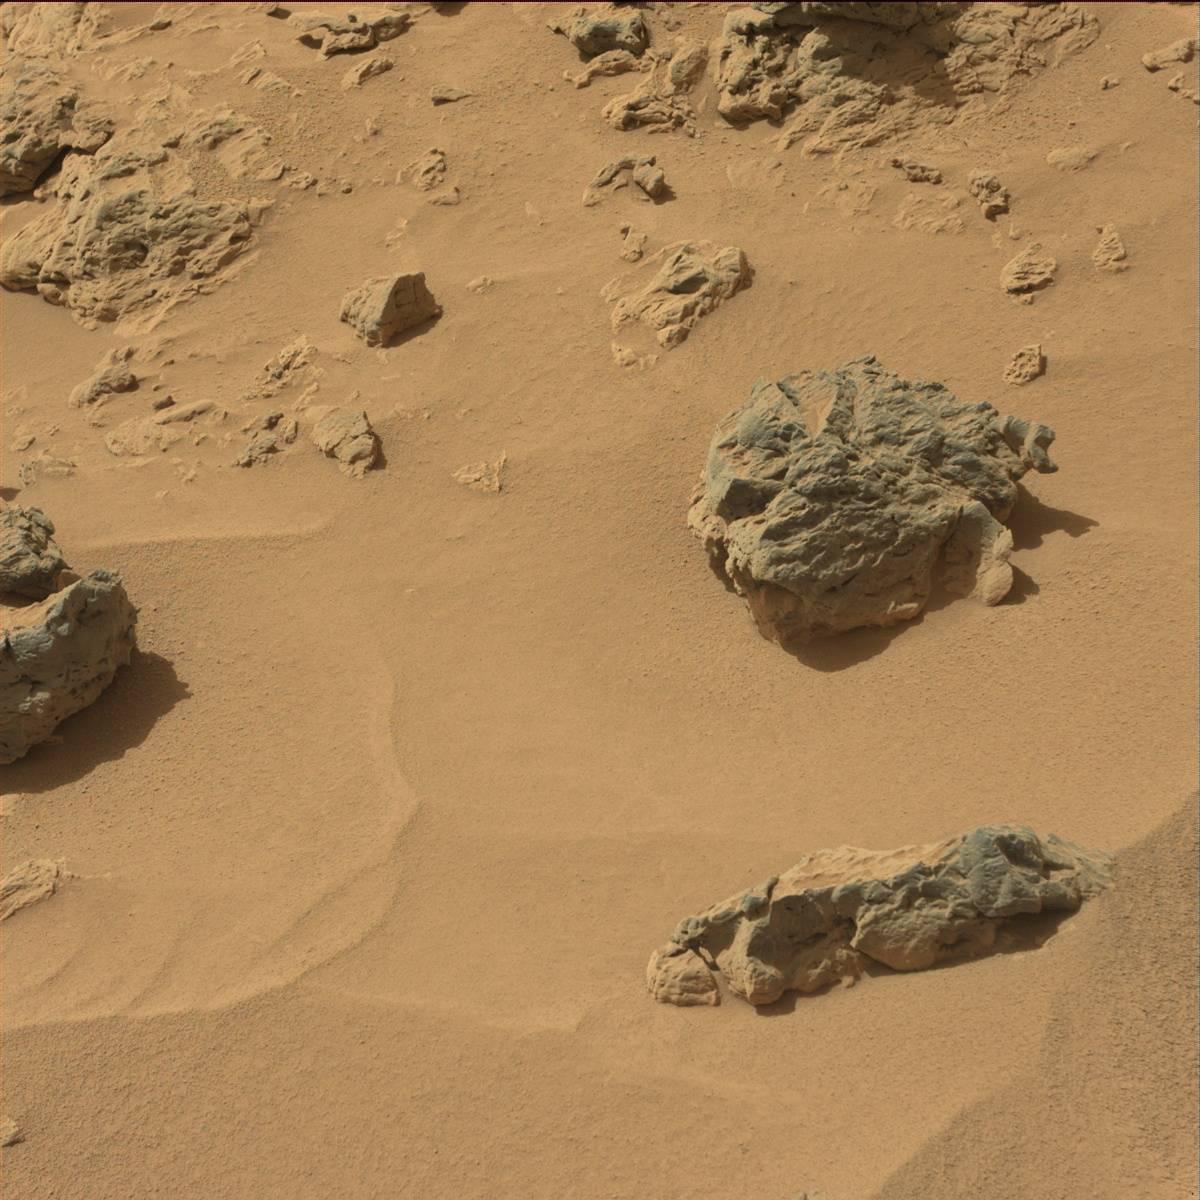
Terrain classes present: Bedrock, Rock, Sand / Soil